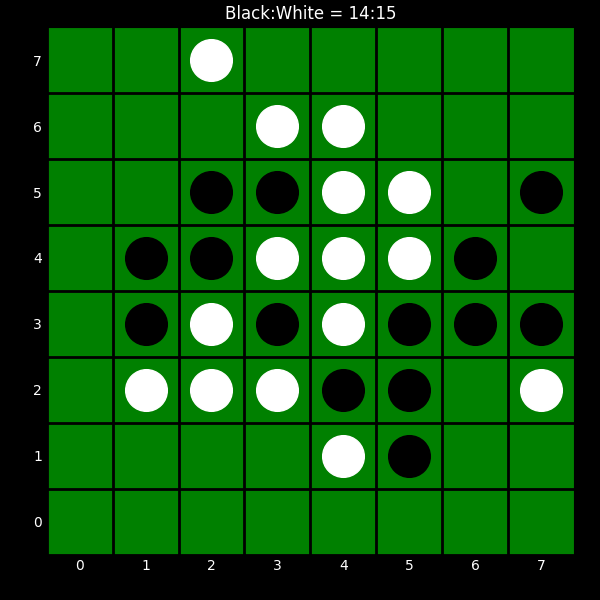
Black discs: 14
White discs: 15